Question: i developed an basic notification example and tried to catch which notification clicked. But i couldnt.
I put an arraylist my notificaiton and pass it to reciever activity by putting extras, then try to catch but no way !
Are there anyway to catch which one cliked ?

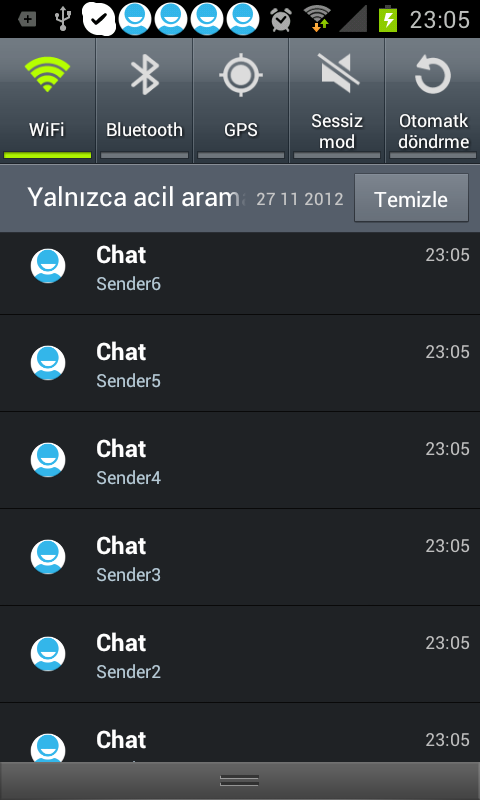
Answer: You can pass a 'Bundle' along with PendingIntent to the next Activity.
'''
Bundle bundle = new Bundle();
bundle.putString("Any String");
NotificationManager notifManager = (NotificationManager) this.getSystemService(this.NOTIFICATION_SERVICE);
int uniqueInteger = //create a unique Integer
int icon = R.drawable.ic_launcher;
NotificationCompat2.Builder mNotification = new NotificationCompat2.Builder(this).setSmallIcon(icon)
.setContentTitle(contentTitle).setContentIntent(getPendingIntent(bundle, uniqueInteger));
mNotification.setDefaults(Notification.DEFAULT_LIGHTS | Notification.DEFAULT_SOUND | Notification.DEFAULT_VIBRATE);
mNotification.setAutoCancel(true);
notifManager.notify(uniqueInteger, mNotification.build());
'''
and the method 'getPendingIntent()'
'''
private PendingIntent getPendingIntent(Bunble bundle, int rc) {
Intent notificationIntent = new Intent(this, YourNextActivity.class);
notificationIntent.putExtras(bundle);
return PendingIntent.getActivity(this, rc, notificationIntent, PendingIntent.FLAG_UPDATE_CURRENT);
}
'''
I am using <URL> by Jake Wharton here but the answer does not depend on that.